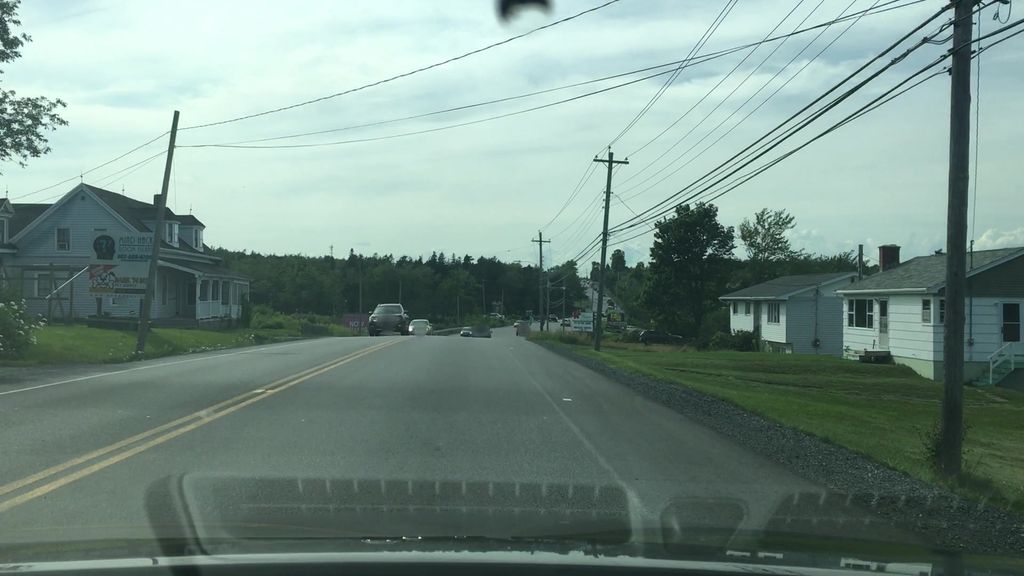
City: halifax